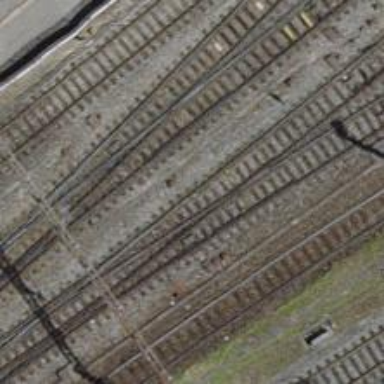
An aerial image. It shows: Railway siding with one electrified track and contact line.